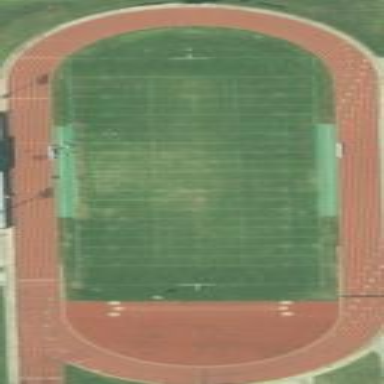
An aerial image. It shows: Athletics pitch used for leisure sports activities.